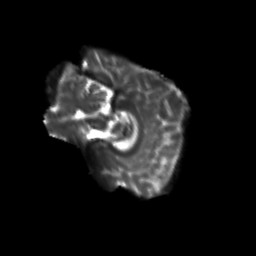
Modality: T2w
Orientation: sagittal
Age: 28
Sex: female
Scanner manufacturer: siemens
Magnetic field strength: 3 T
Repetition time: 3.5 s
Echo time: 0.125 s